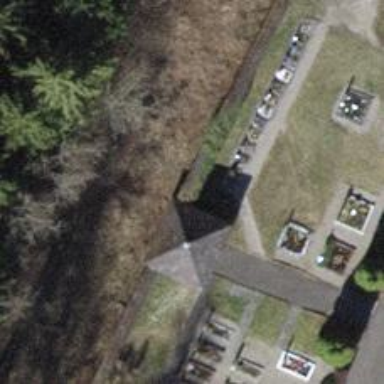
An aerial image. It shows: Wayside cross with historic significance.